Question: My code and a picture of the resulting datatable is shown below.
'''
library(DT)
library(dplyr)
hi <- iris %>% group_by(Species) %>%
dplyr::summarise(Sepal.Length.Average = mean(Sepal.Length), Sepal.Width.Average = mean(Sepal.Width))
datatable(hi,
rownames = FALSE,filter="none",options = list(dom = 't'))
'''

1. How do I get rid of that bottom border line?
2. How to shrink the width of the table?
3. 'Species' column name is not aligned with its values. How do I align it like the other two columns? Whenever I use centering, the format comes out weird.
Thank you.
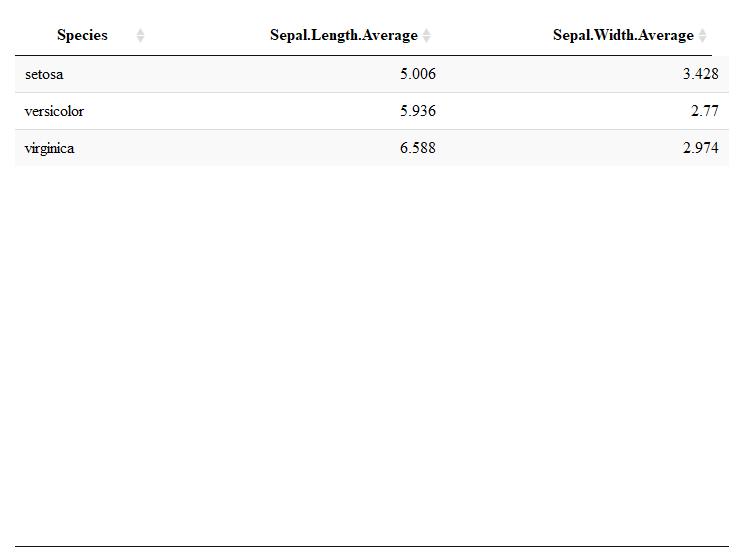
Answer: Like this?
'''
library(DT)
library(dplyr)
hi <- iris %>% group_by(Species) %>%
dplyr::summarise(
Sepal.Length.Average = mean(Sepal.Length),
Sepal.Width.Average = mean(Sepal.Width)
)
callback <-
"$('table.dataTable.no-footer').css('border-bottom', 'none');"
datatable(
hi,
rownames = FALSE,
width = 600,
filter = "none",
callback = JS(callback),
options =
list(
dom = 't',
columnDefs = list(
list(targets = 0, className = "dt-right")
)
)
)
'''
<URL>
Note that bottom border still appears in the RStudio viewer, but not in a browser.